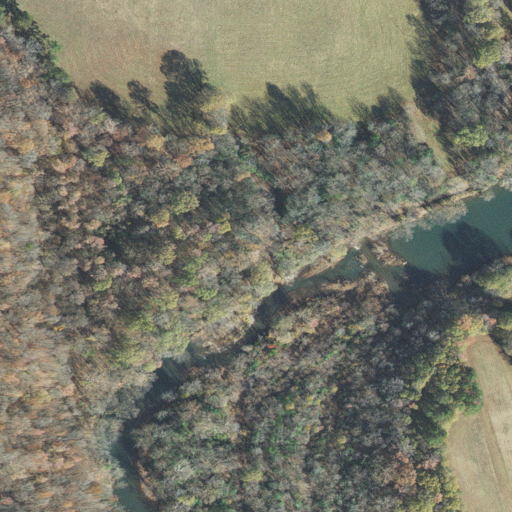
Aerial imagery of valley in Arkansas named Good Spur Hollow containing deciduous forest, pasture, open water, mixed forest, open development, and woody wetlands